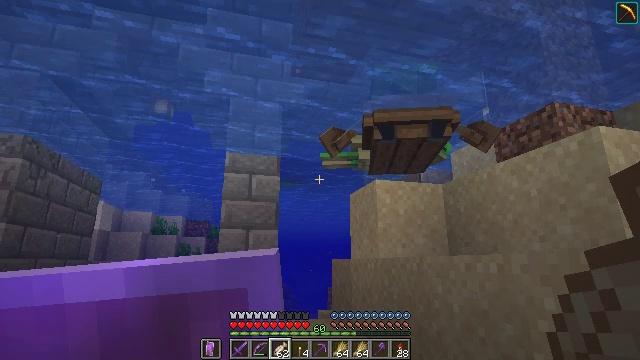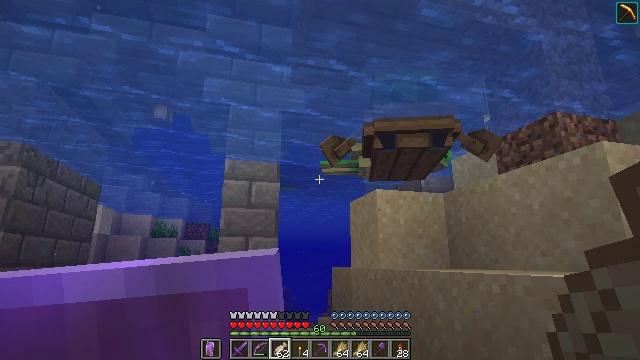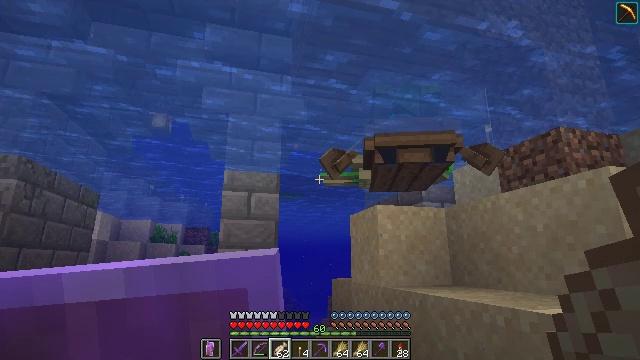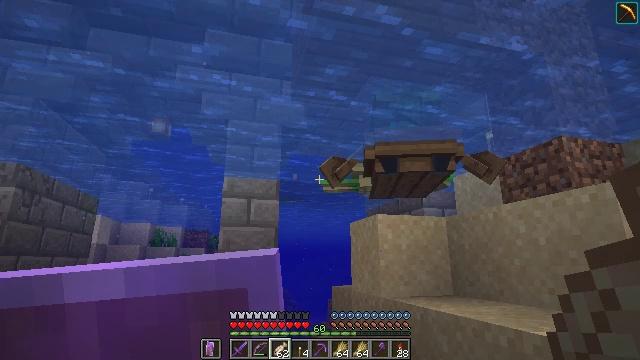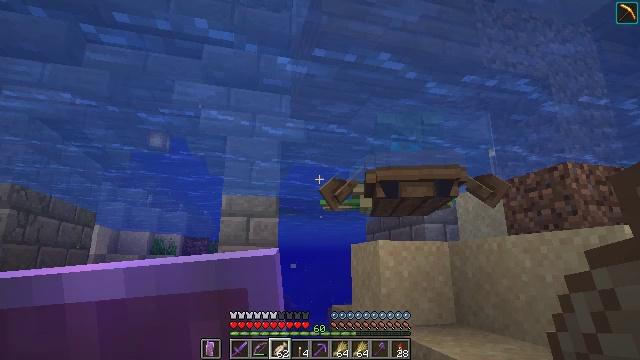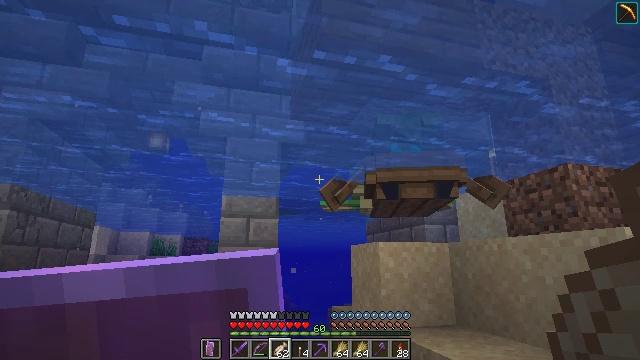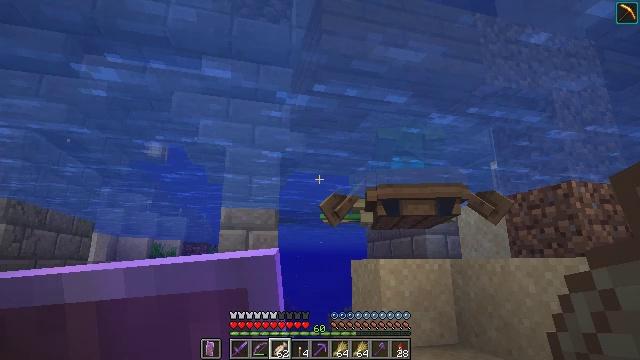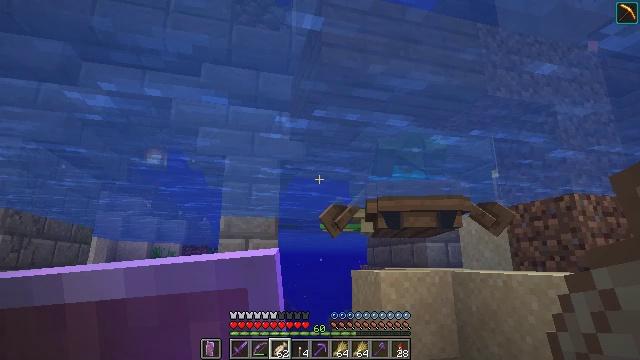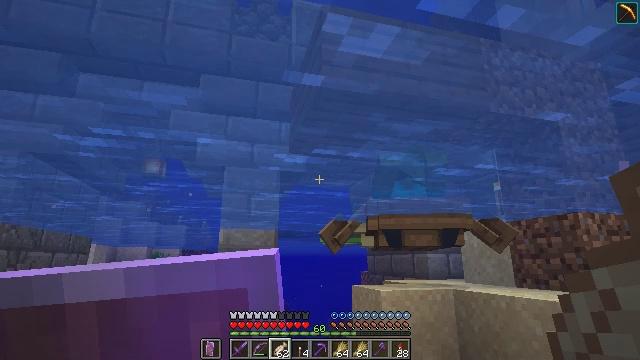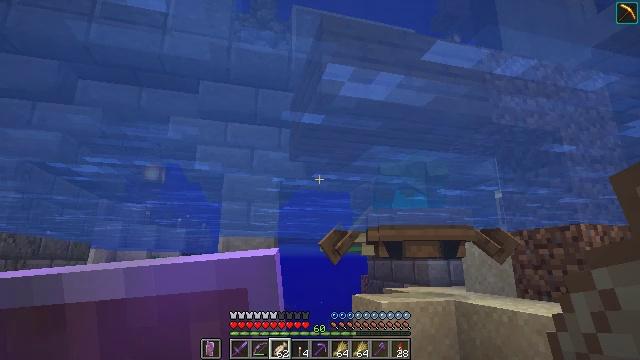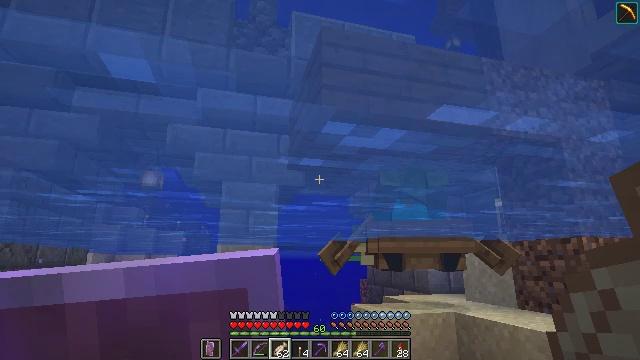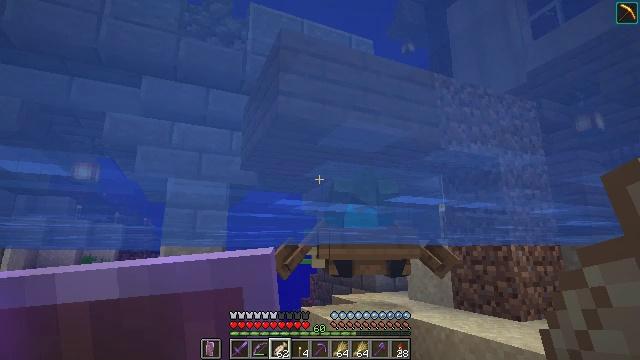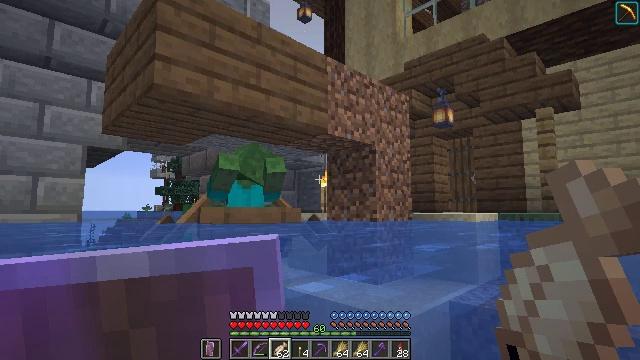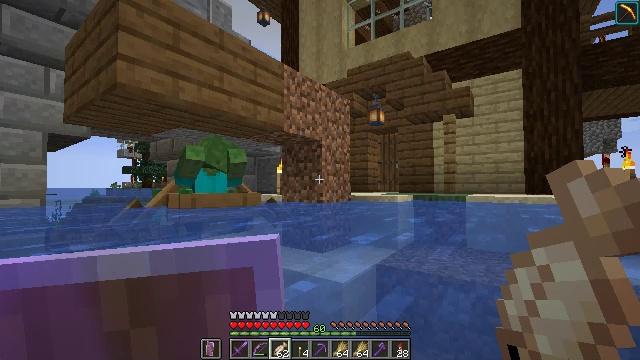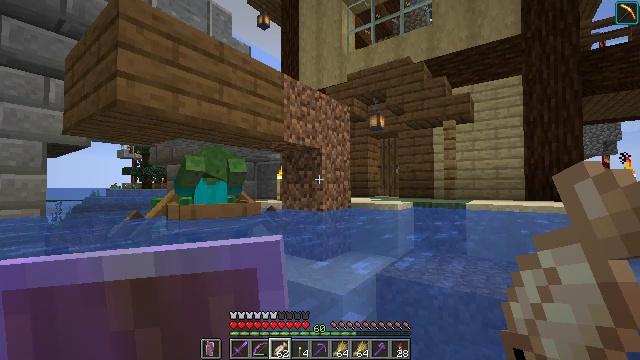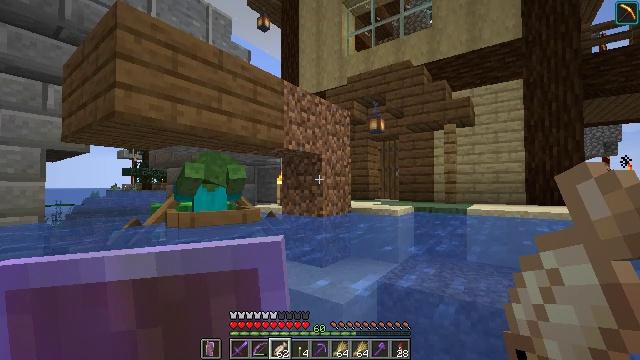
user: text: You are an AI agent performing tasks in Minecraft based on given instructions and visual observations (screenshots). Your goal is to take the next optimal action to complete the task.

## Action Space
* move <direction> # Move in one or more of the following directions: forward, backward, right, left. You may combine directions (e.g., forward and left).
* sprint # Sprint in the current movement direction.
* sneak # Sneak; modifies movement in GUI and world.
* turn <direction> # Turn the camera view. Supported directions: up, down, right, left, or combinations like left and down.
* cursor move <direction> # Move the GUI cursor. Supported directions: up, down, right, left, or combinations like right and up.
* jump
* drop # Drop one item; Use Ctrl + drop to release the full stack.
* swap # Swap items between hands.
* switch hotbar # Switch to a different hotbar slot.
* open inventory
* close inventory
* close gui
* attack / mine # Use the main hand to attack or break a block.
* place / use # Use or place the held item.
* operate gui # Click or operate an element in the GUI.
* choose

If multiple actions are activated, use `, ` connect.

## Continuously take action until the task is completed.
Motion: motion action
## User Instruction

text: Combine wheat to craft a hay block.
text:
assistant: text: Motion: jump
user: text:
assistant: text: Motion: jump
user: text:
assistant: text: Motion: jump
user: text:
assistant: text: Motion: jump
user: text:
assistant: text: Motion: jump
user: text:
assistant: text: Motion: jump
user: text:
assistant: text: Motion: jump
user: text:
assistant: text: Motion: jump
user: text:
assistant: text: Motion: jump
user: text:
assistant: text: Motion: jump
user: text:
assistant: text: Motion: turn right and down, jump
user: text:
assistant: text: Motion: turn right and down
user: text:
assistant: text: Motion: turn right and down, jump
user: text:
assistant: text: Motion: jump
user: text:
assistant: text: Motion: move forward, sprint, jump
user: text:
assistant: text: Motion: move forward, sprint
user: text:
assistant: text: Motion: move forward, sprint, jump
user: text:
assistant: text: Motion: move forward, sprint, jump
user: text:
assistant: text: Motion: move forward, sprint, jump
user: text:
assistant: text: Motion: move forward, sprint, jump
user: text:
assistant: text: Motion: move forward, sprint, jump
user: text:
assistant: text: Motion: move forward, sprint, turn right and down, jump
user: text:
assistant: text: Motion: move forward, sprint, turn right and down, jump
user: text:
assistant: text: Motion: move forward, sprint, jump
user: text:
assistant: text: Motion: move forward, sprint, jump
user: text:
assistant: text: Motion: move forward, sprint, jump
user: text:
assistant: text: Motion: move forward, sprint, jump
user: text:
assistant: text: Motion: move forward, sprint
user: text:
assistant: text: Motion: move forward, sprint
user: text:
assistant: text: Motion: move forward, sprint